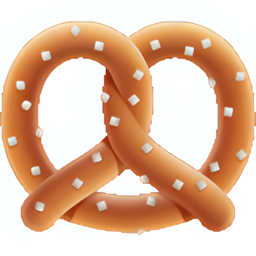
Name: pretzel
Emoji: 🥨
Group: Food & Drink
Sub-group: food-prepared